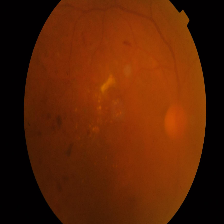
Diabetic retinopathy grade: Proliferative DR